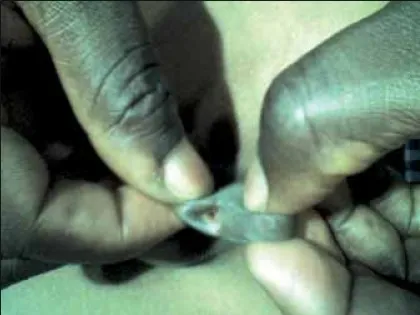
Penile sinus on the ventral surface of penile. note normal meatus on the glans.
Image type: medical_photograph (other_medical_photograph)